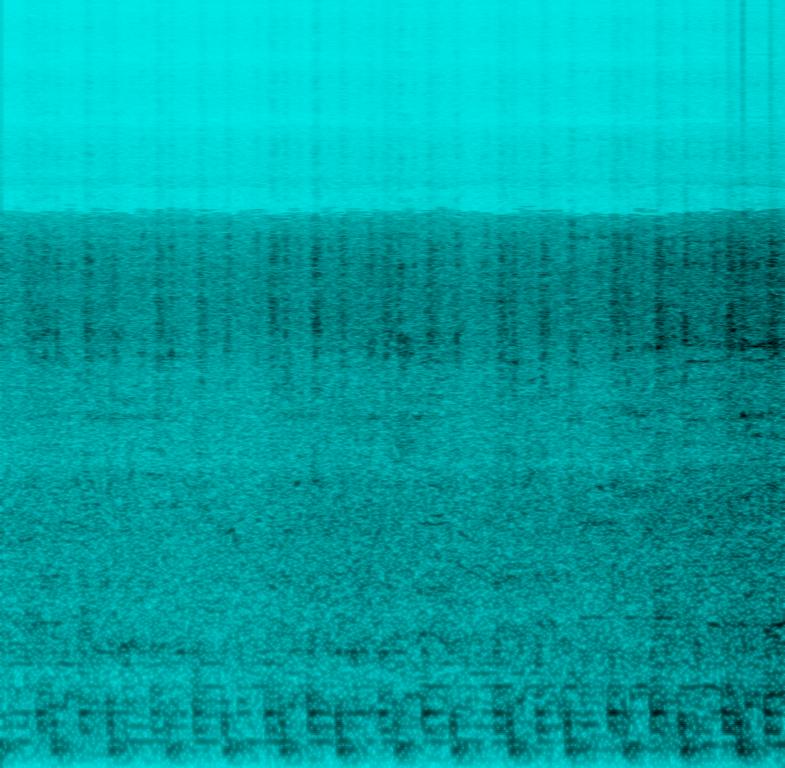
This clip features very low quality recorded music. There is a lot of ambient noise and the music is not audible. A Latin beat is played and a male voice sings the main melody. This song can be played in a club. No other instruments can be identified.